Question: i have working code to get user info except the email. this is my request code:
'''
private void requestLoginFb() {
Session session = Session.getActiveSession();
if (!session.isOpened() && !session.isClosed()) {
session.openForRead(new Session.OpenRequest(this).setPermissions(
Arrays.asList("basic_info", "email")).setCallback(
fbCallback));
} else {
Session.openActiveSession(act, true, fbCallback);
}
}
'''
here where i get user info
'''
Request.executeMeRequestAsync(session,
new Request.GraphUserCallback() {
@Override
public void onCompleted(GraphUser user, Response response) {
if (null != user) {
C.trace("user name: " + user.getName());
C.trace("user gender: " + user.asMap().get("gender"));
}
}
});
'''
my graph result no email:
'''
GraphObject{graphObjectClass=Map, state={"id":"10000xxxxxxx","first_name":"xxxx","username":"xxxxxx","timezone":x,"locale":"en_US","link":"https:\/\/www.facebook.com\/xxxxxx","name":"xxxxx","last_name":"xxxxx","gender":"male","education":[{"type":"xxxx","school":{"id":"xxxxx","name":"xxxxx"}}],"updated_time":"xxxxxxx"}}
'''
i'm concern about the way i put permission. then i put basic info and email on session. and i don't know if this the right way.
here screenshot while request to facebook. even there is a friend list that i don't put on permission. and on my graph, still no email there.

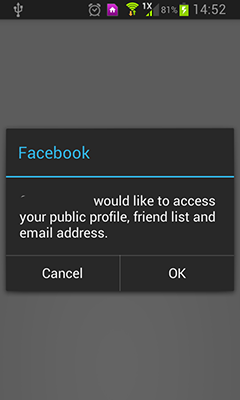
Answer: I think you've added the permissions after being authorized once. So check out what all permissions you've provided to this app <URL> by clicking on the .
If you find that 'email' permission is not set, then you can logout of the app/remove the app from the settings and then login again; so that you can be authorized again with the 'email' permission included.